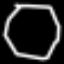
Label: octagon